Interaction volume radius: 10 \u00c5
Interaction volume height: 20 \u00c5
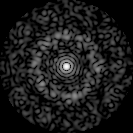
Disorder parameter: 0.8481